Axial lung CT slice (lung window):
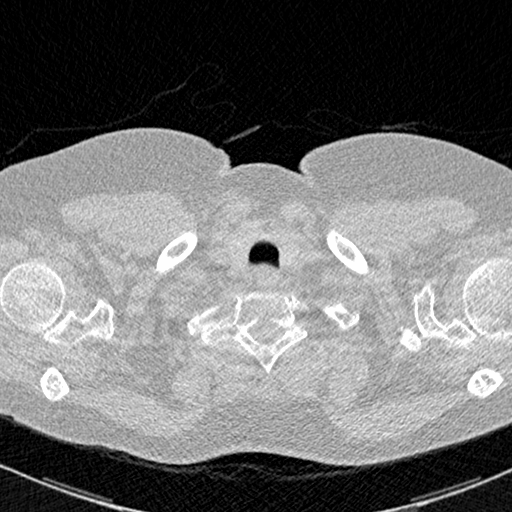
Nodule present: no